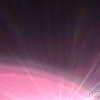
Label: sunburn